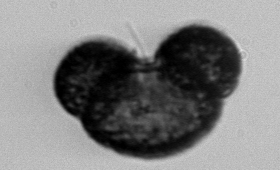
Label: pollen